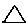
Label: triangle